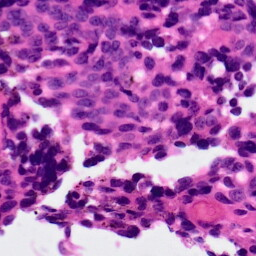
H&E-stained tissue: Ovarian